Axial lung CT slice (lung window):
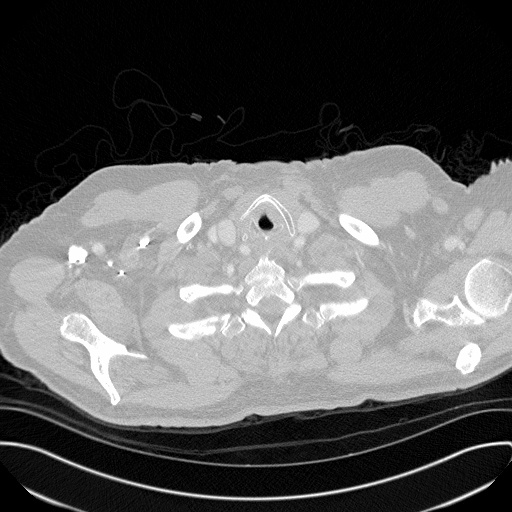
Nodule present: no